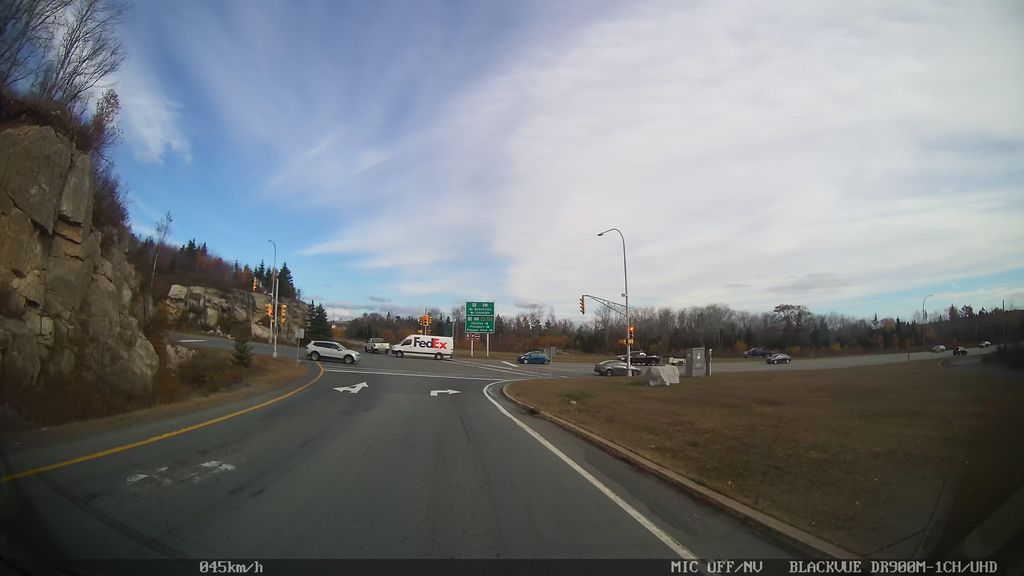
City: halifax